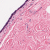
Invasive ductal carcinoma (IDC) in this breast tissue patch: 0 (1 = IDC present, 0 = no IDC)